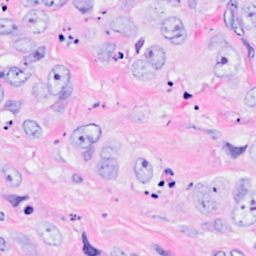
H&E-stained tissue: Breast